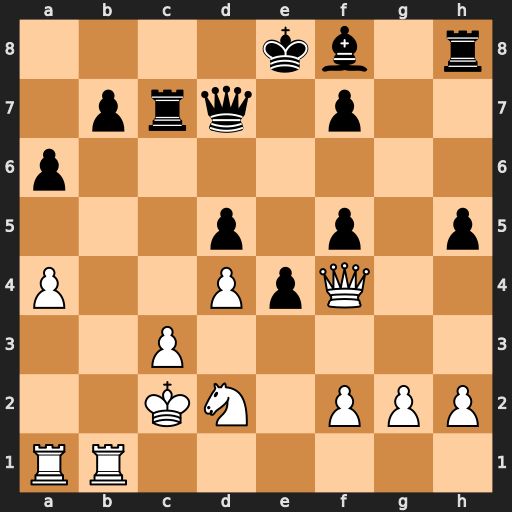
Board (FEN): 4kb1r/1prq1p2/p7/3p1p1p/P2PpQ2/2P5/2KN1PPP/RR6
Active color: w
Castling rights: k
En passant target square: -
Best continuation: Qe5+ Qe7 Qxh8